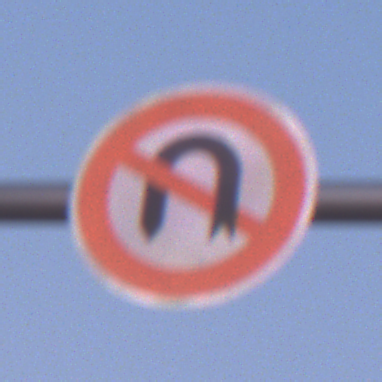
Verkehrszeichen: VerbotWenden
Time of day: SunriseSunset
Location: Outdoor (Nature)
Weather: Clear
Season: NotSpecified
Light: Natural